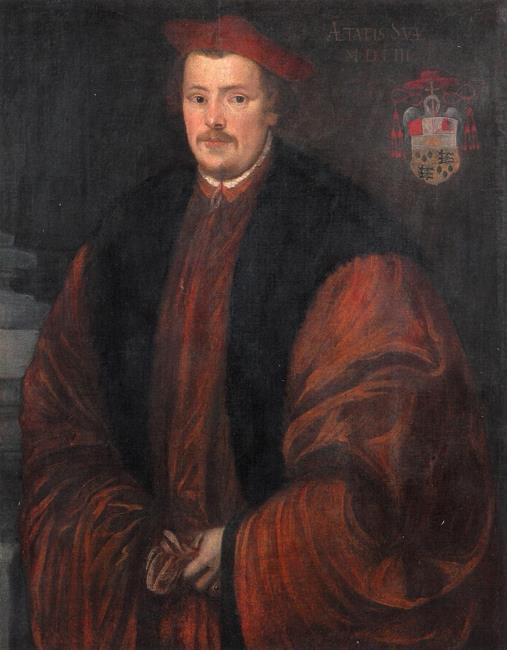
Title: Portrait of Otto Truchsess von Waldenburg-Trauchburg (1514-1573), Bishop of Augsburg
Artist: Lambert Sustris
Earliest date: 1553
Latest date: 1553
Genre: painting
Iconography: Gloves
Keywords: man's portrait, cardinal, three-quarter length, head to the left, body facing left, standing (position), facing front, glove/gloves in hand, cardinal's hat, fur collar, mantle, column (architectural element), family arms